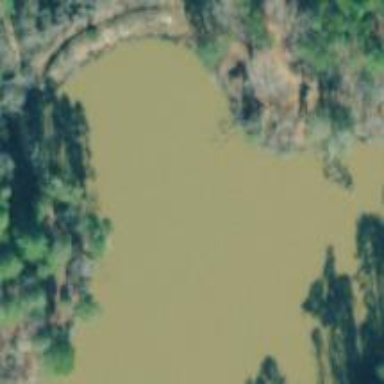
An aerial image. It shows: Reservoir.